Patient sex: M
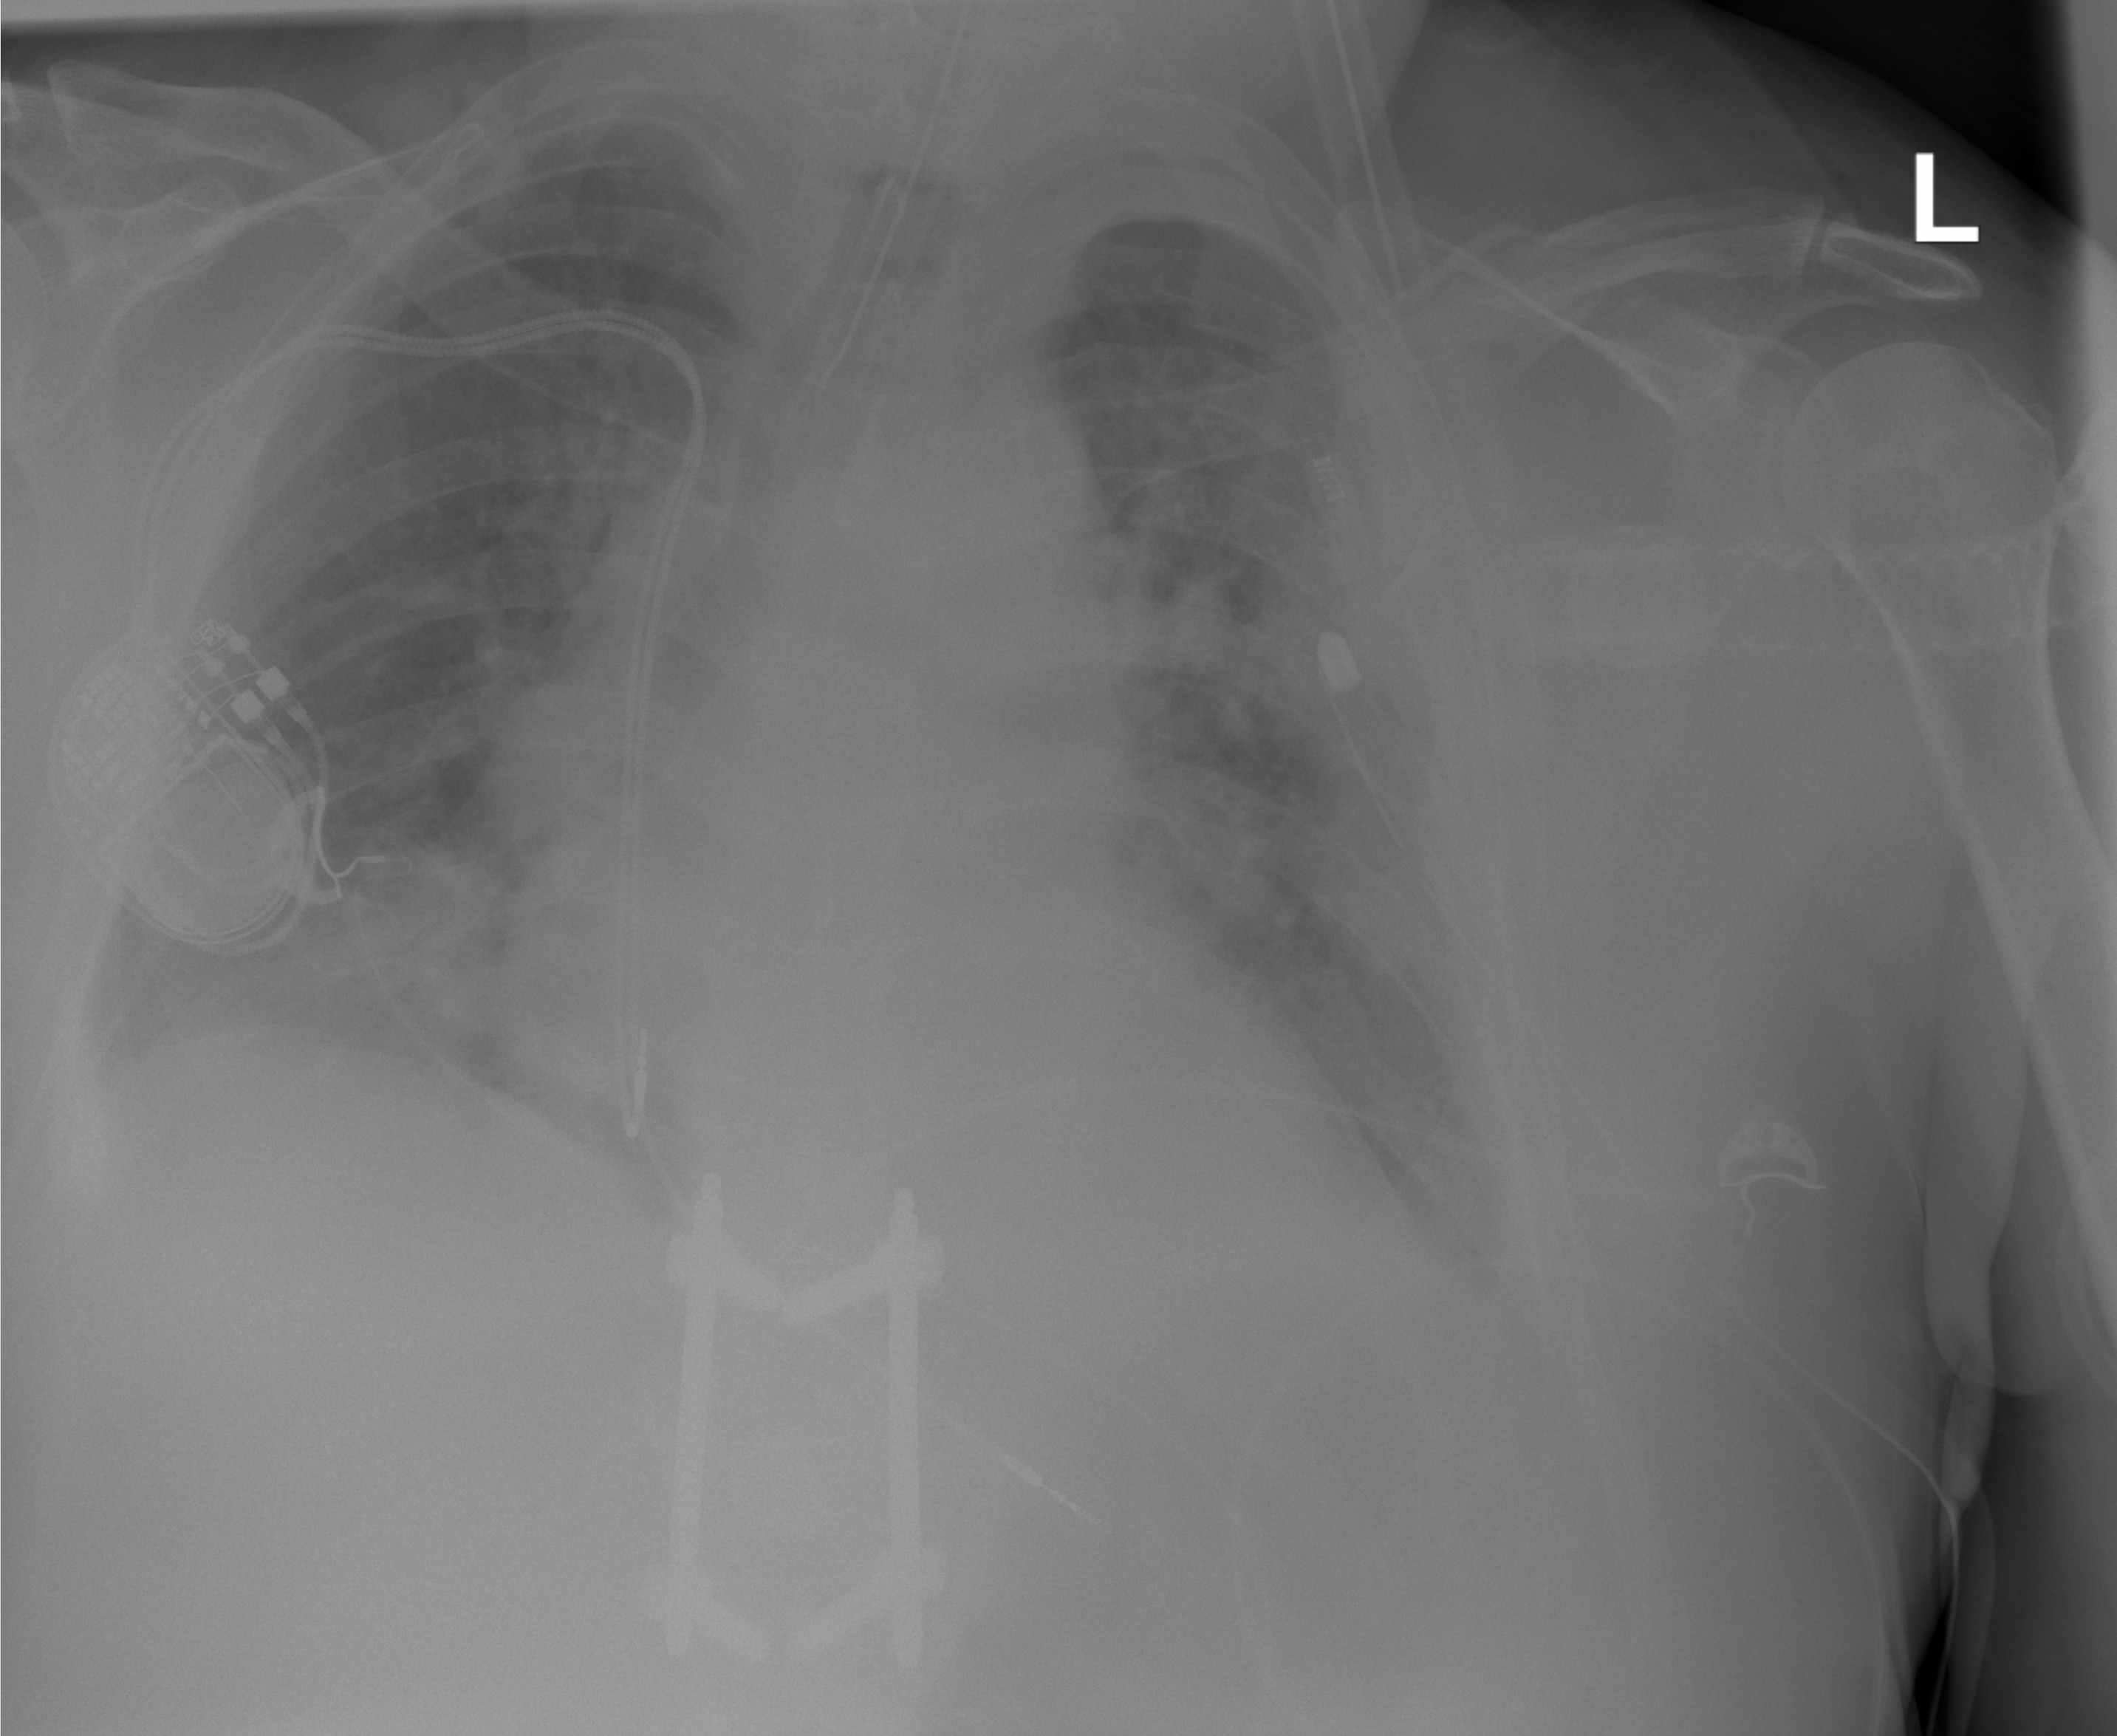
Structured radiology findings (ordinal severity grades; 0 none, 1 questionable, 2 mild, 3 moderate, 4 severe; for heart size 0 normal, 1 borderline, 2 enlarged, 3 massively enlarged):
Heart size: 2
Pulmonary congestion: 0
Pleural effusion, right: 2
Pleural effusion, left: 2
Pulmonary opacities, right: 1
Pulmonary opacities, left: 2
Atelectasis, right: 2
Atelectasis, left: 2